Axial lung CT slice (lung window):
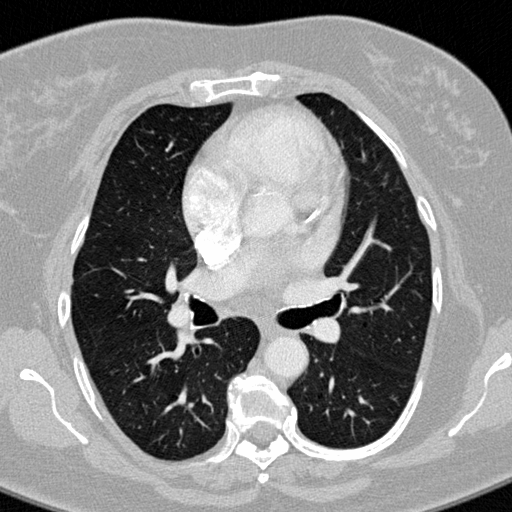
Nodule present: no